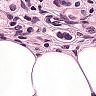
Metastatic tissue present: yes